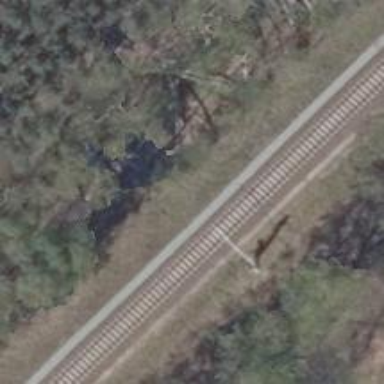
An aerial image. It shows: Railway milestone with catenary mast.